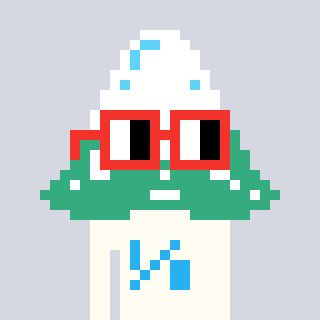
a pixel art character with square red glasses, a snowy mountain-shaped head and a grayscale-colored body on a cool background